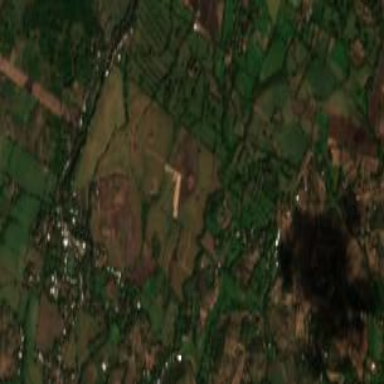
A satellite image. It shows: Farmland with sugarcane crops that produce sugar cane.